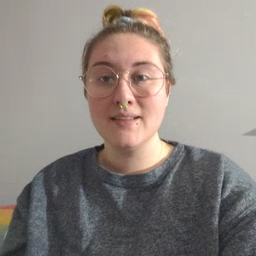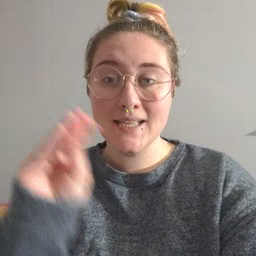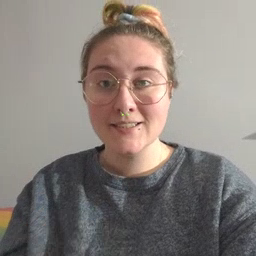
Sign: kiss